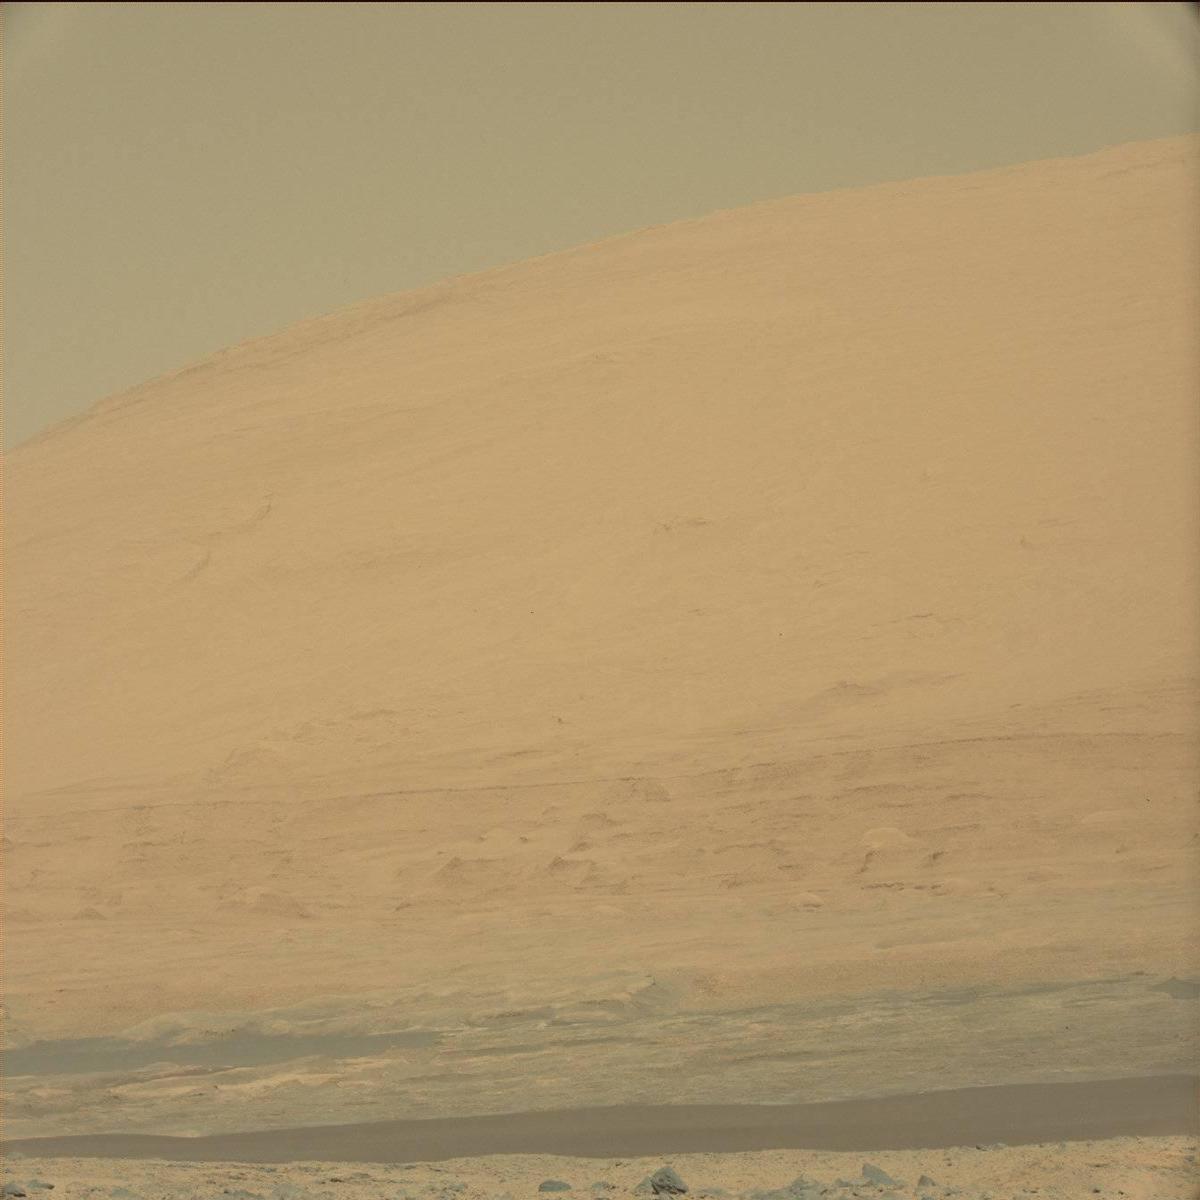
Terrain classes present: Bedrock, Ridge, Sand / Soil, Sky